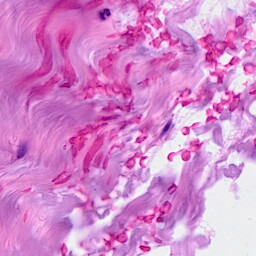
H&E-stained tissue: Breast